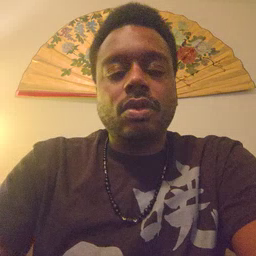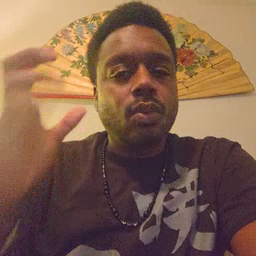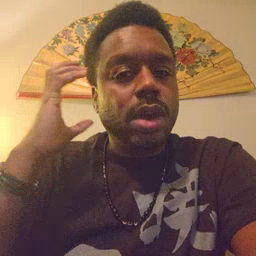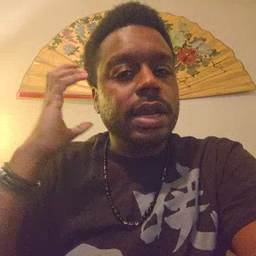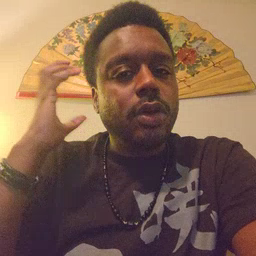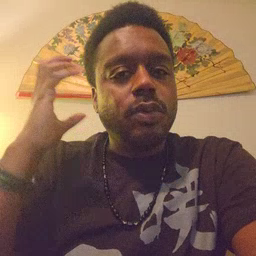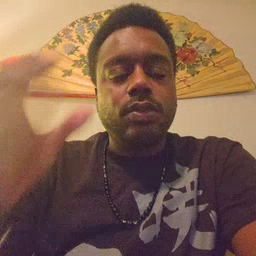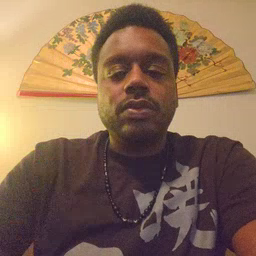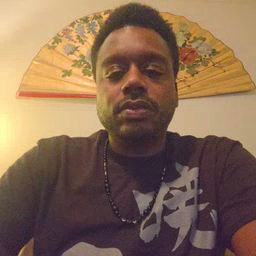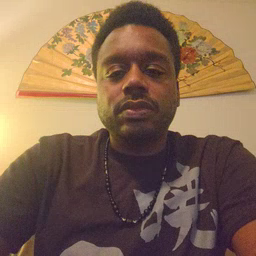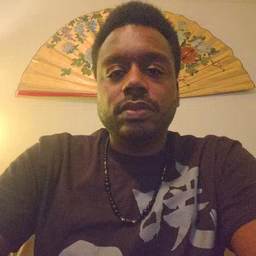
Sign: radio